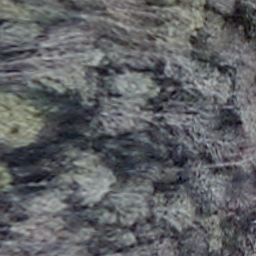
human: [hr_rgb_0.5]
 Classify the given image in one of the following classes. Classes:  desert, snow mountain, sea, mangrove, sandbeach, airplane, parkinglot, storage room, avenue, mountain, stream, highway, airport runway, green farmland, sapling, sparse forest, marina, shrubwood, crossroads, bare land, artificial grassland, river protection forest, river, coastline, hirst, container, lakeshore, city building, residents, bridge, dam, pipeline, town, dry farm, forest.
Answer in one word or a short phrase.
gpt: shrubwood